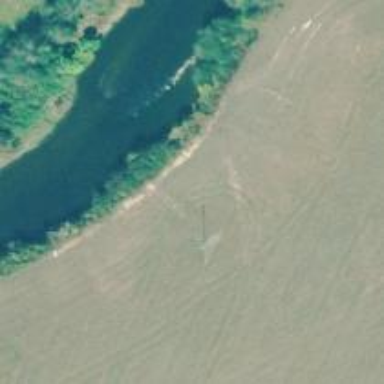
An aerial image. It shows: Power pole.